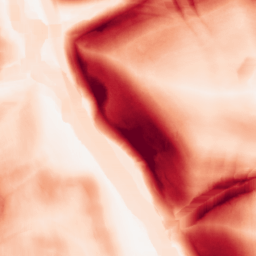
Category: morphological
Decomposition family: morphological_square
Decomposition parameters: operation: gradient
size: 15
Upsampling method: regularized
Upsampling parameters: scale: 2
lambda_reg: 0.001
Upsampling scale: 2